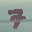
Label: 7